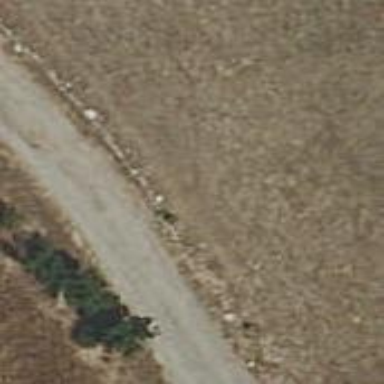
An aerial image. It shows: Dirt track road.